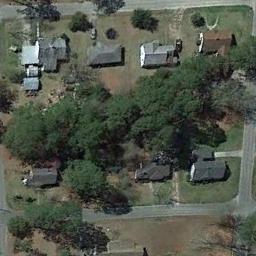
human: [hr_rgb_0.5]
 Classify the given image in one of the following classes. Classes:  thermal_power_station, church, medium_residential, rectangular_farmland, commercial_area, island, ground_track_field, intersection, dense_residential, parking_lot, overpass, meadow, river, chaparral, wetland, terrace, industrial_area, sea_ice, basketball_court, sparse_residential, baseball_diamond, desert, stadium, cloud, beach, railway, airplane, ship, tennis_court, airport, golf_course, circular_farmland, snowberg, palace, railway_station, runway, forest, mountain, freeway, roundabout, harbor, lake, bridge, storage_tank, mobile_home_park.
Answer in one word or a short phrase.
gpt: medium_residential